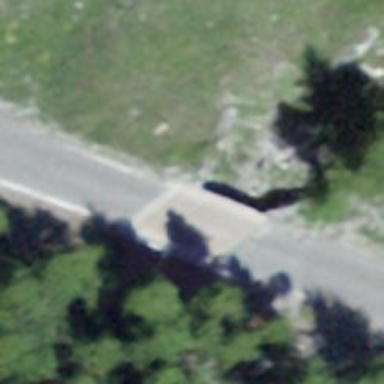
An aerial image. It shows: Tertiary road with asphalt surface.